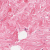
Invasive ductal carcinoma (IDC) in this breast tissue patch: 0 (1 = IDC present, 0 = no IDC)